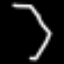
Label: octagon